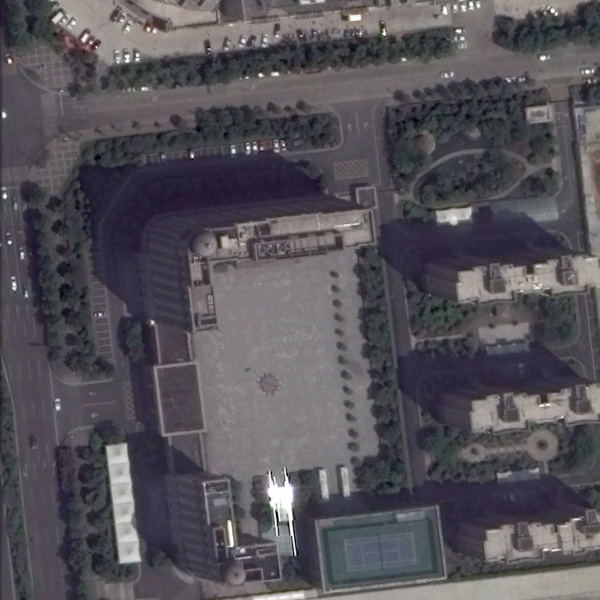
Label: Commercial